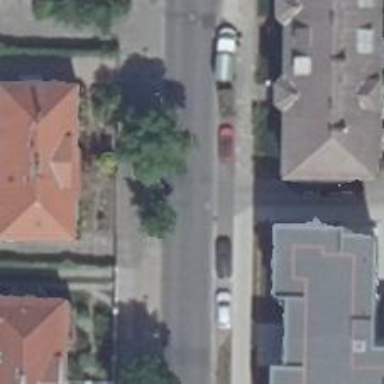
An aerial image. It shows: Tertiary road with asphalt surface. Street-side parking available on the right side.